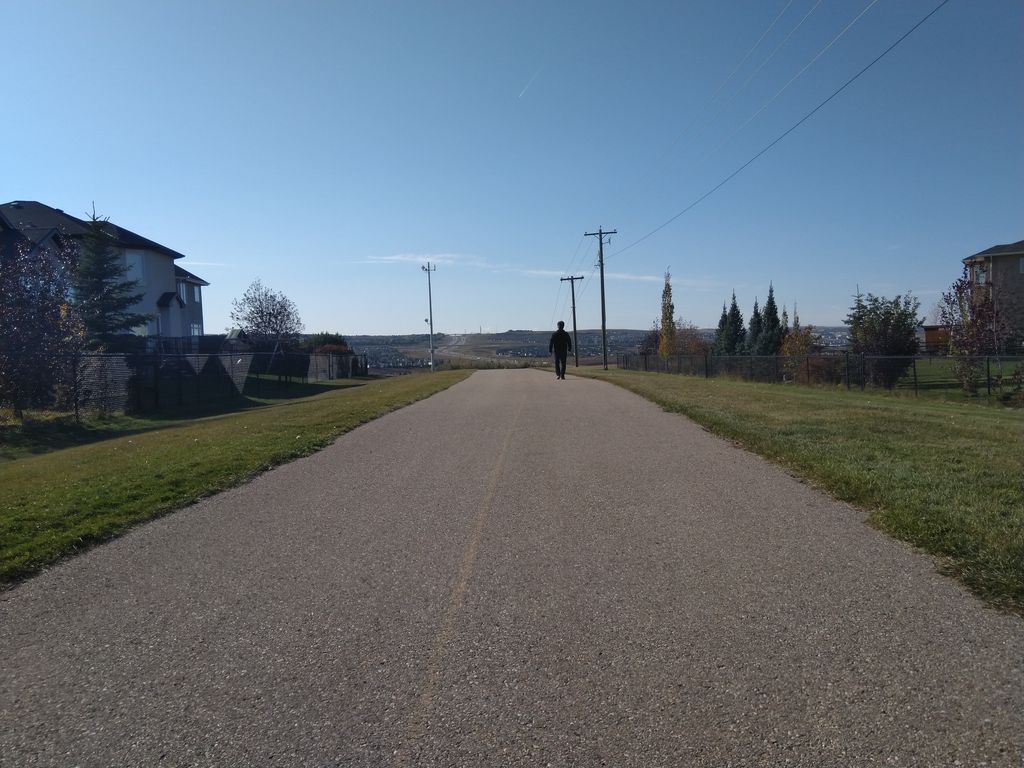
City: calgary